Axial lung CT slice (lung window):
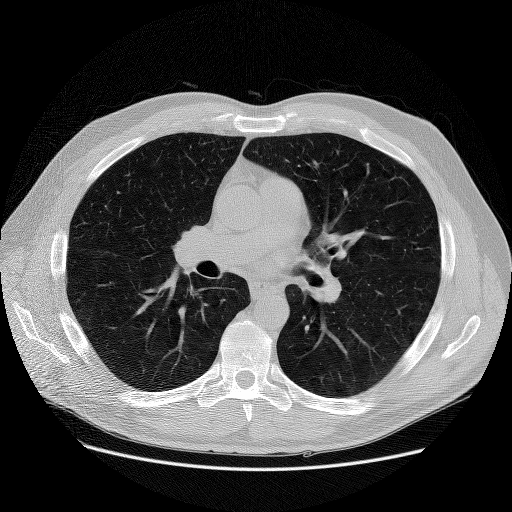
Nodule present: no